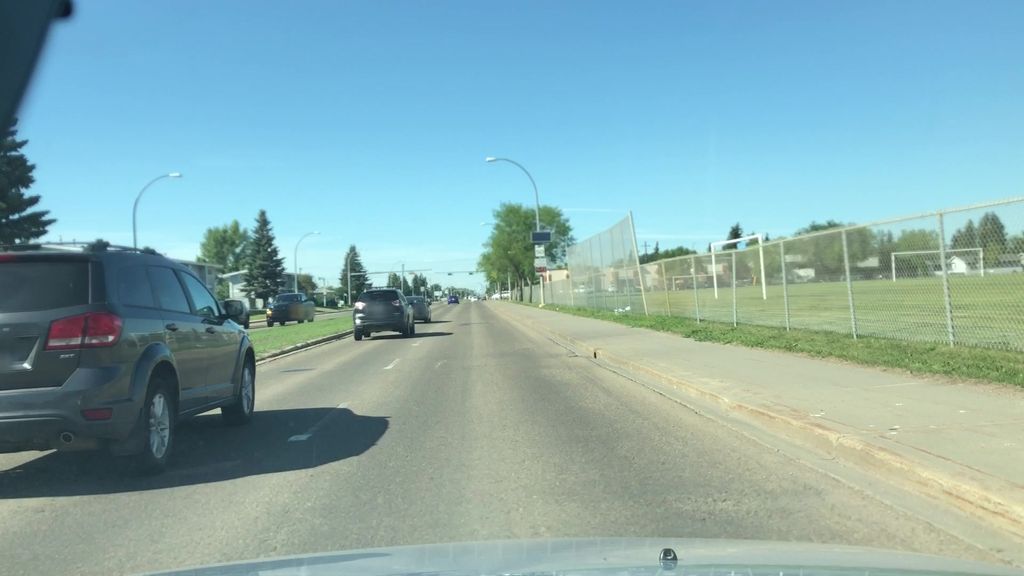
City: edmonton